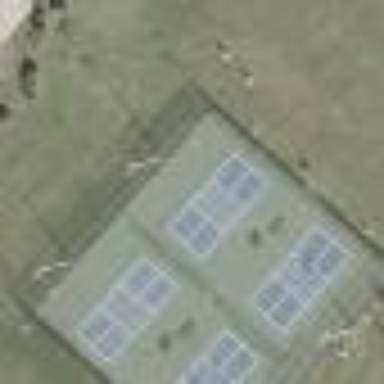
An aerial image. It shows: Tennis court on the leisure land pitch.